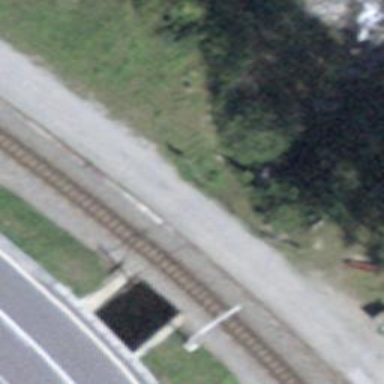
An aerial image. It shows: Narrow gauge railway bridge with electrified contact lines.